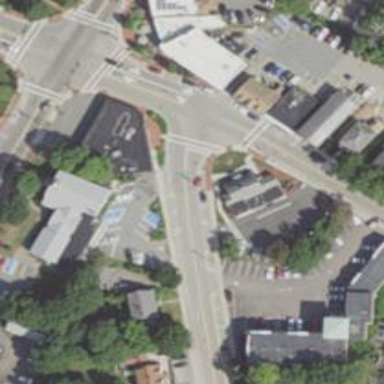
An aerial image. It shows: Marked crossing on the road.